RGB frame:
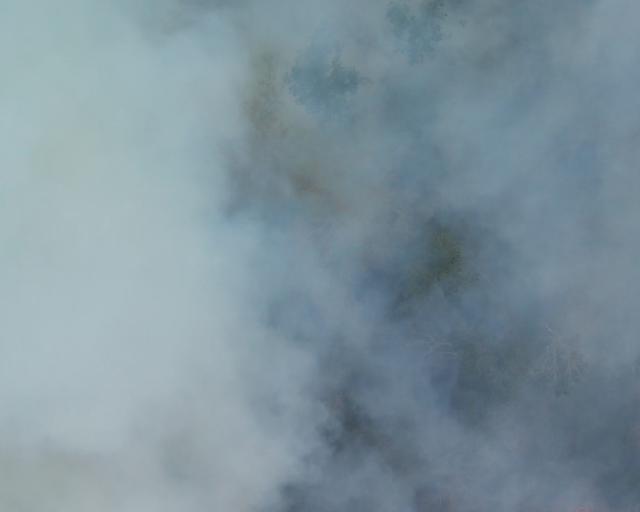
Thermal frame:
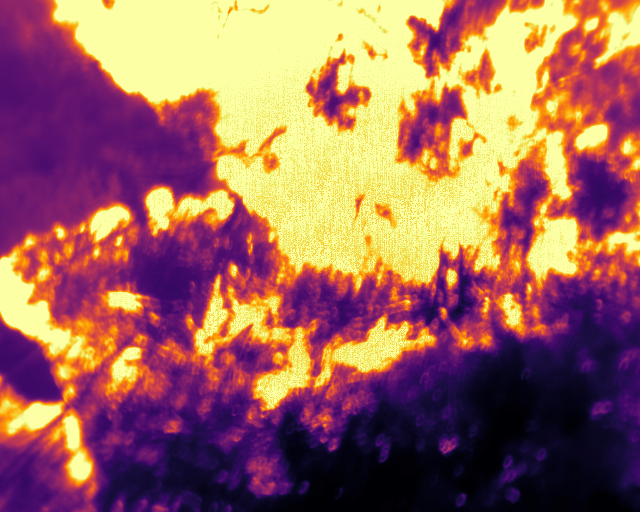
Captured: 2026-02-26 03:09:45
Pixels at or above 80 °C: 222992 (fraction of frame: 0.6805)